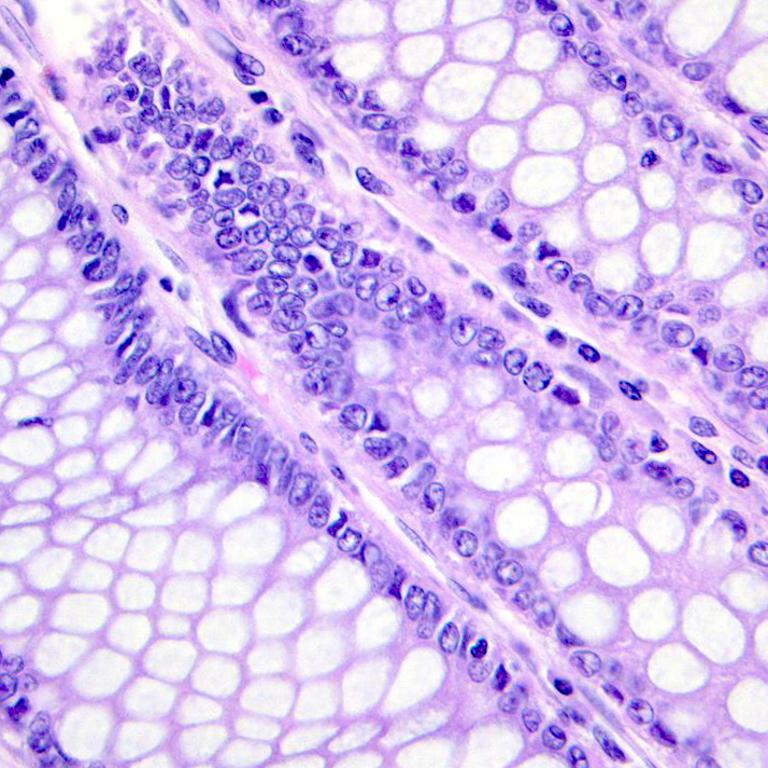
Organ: colon
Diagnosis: benign